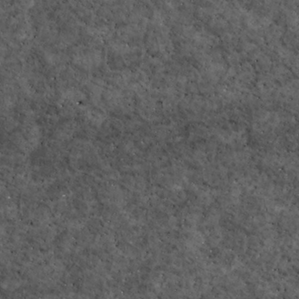
Label: non_frost